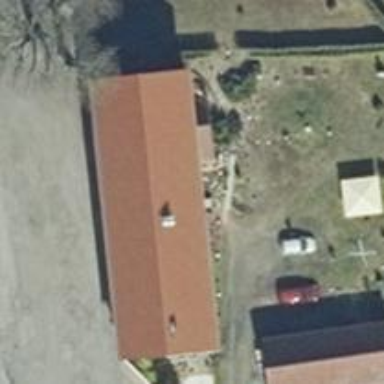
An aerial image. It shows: Restaurant.